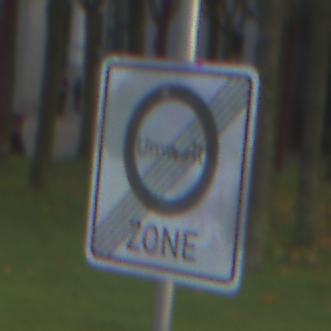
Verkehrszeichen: EndeUmweltzone
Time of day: MorningAfternoon
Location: Outdoor (Suburban)
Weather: PartlyCloudy
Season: NotSpecified
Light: Natural